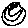
Label: smiley face